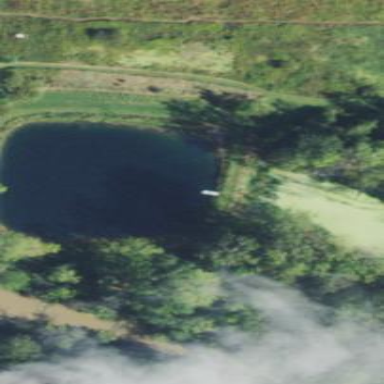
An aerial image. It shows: Pond with natural water.